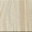
Piece: xx